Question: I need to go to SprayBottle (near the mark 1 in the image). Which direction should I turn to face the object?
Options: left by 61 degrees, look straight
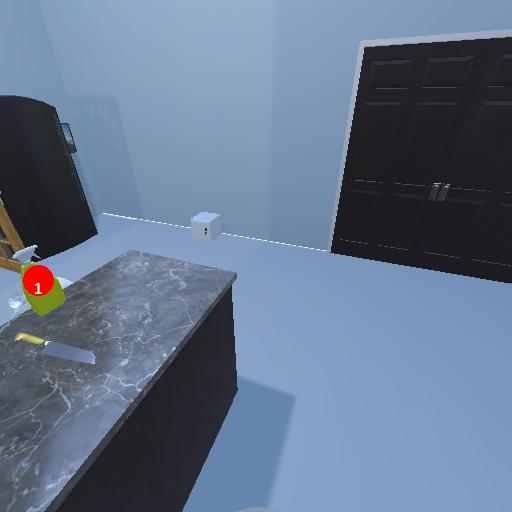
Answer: left by 61 degrees